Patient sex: M
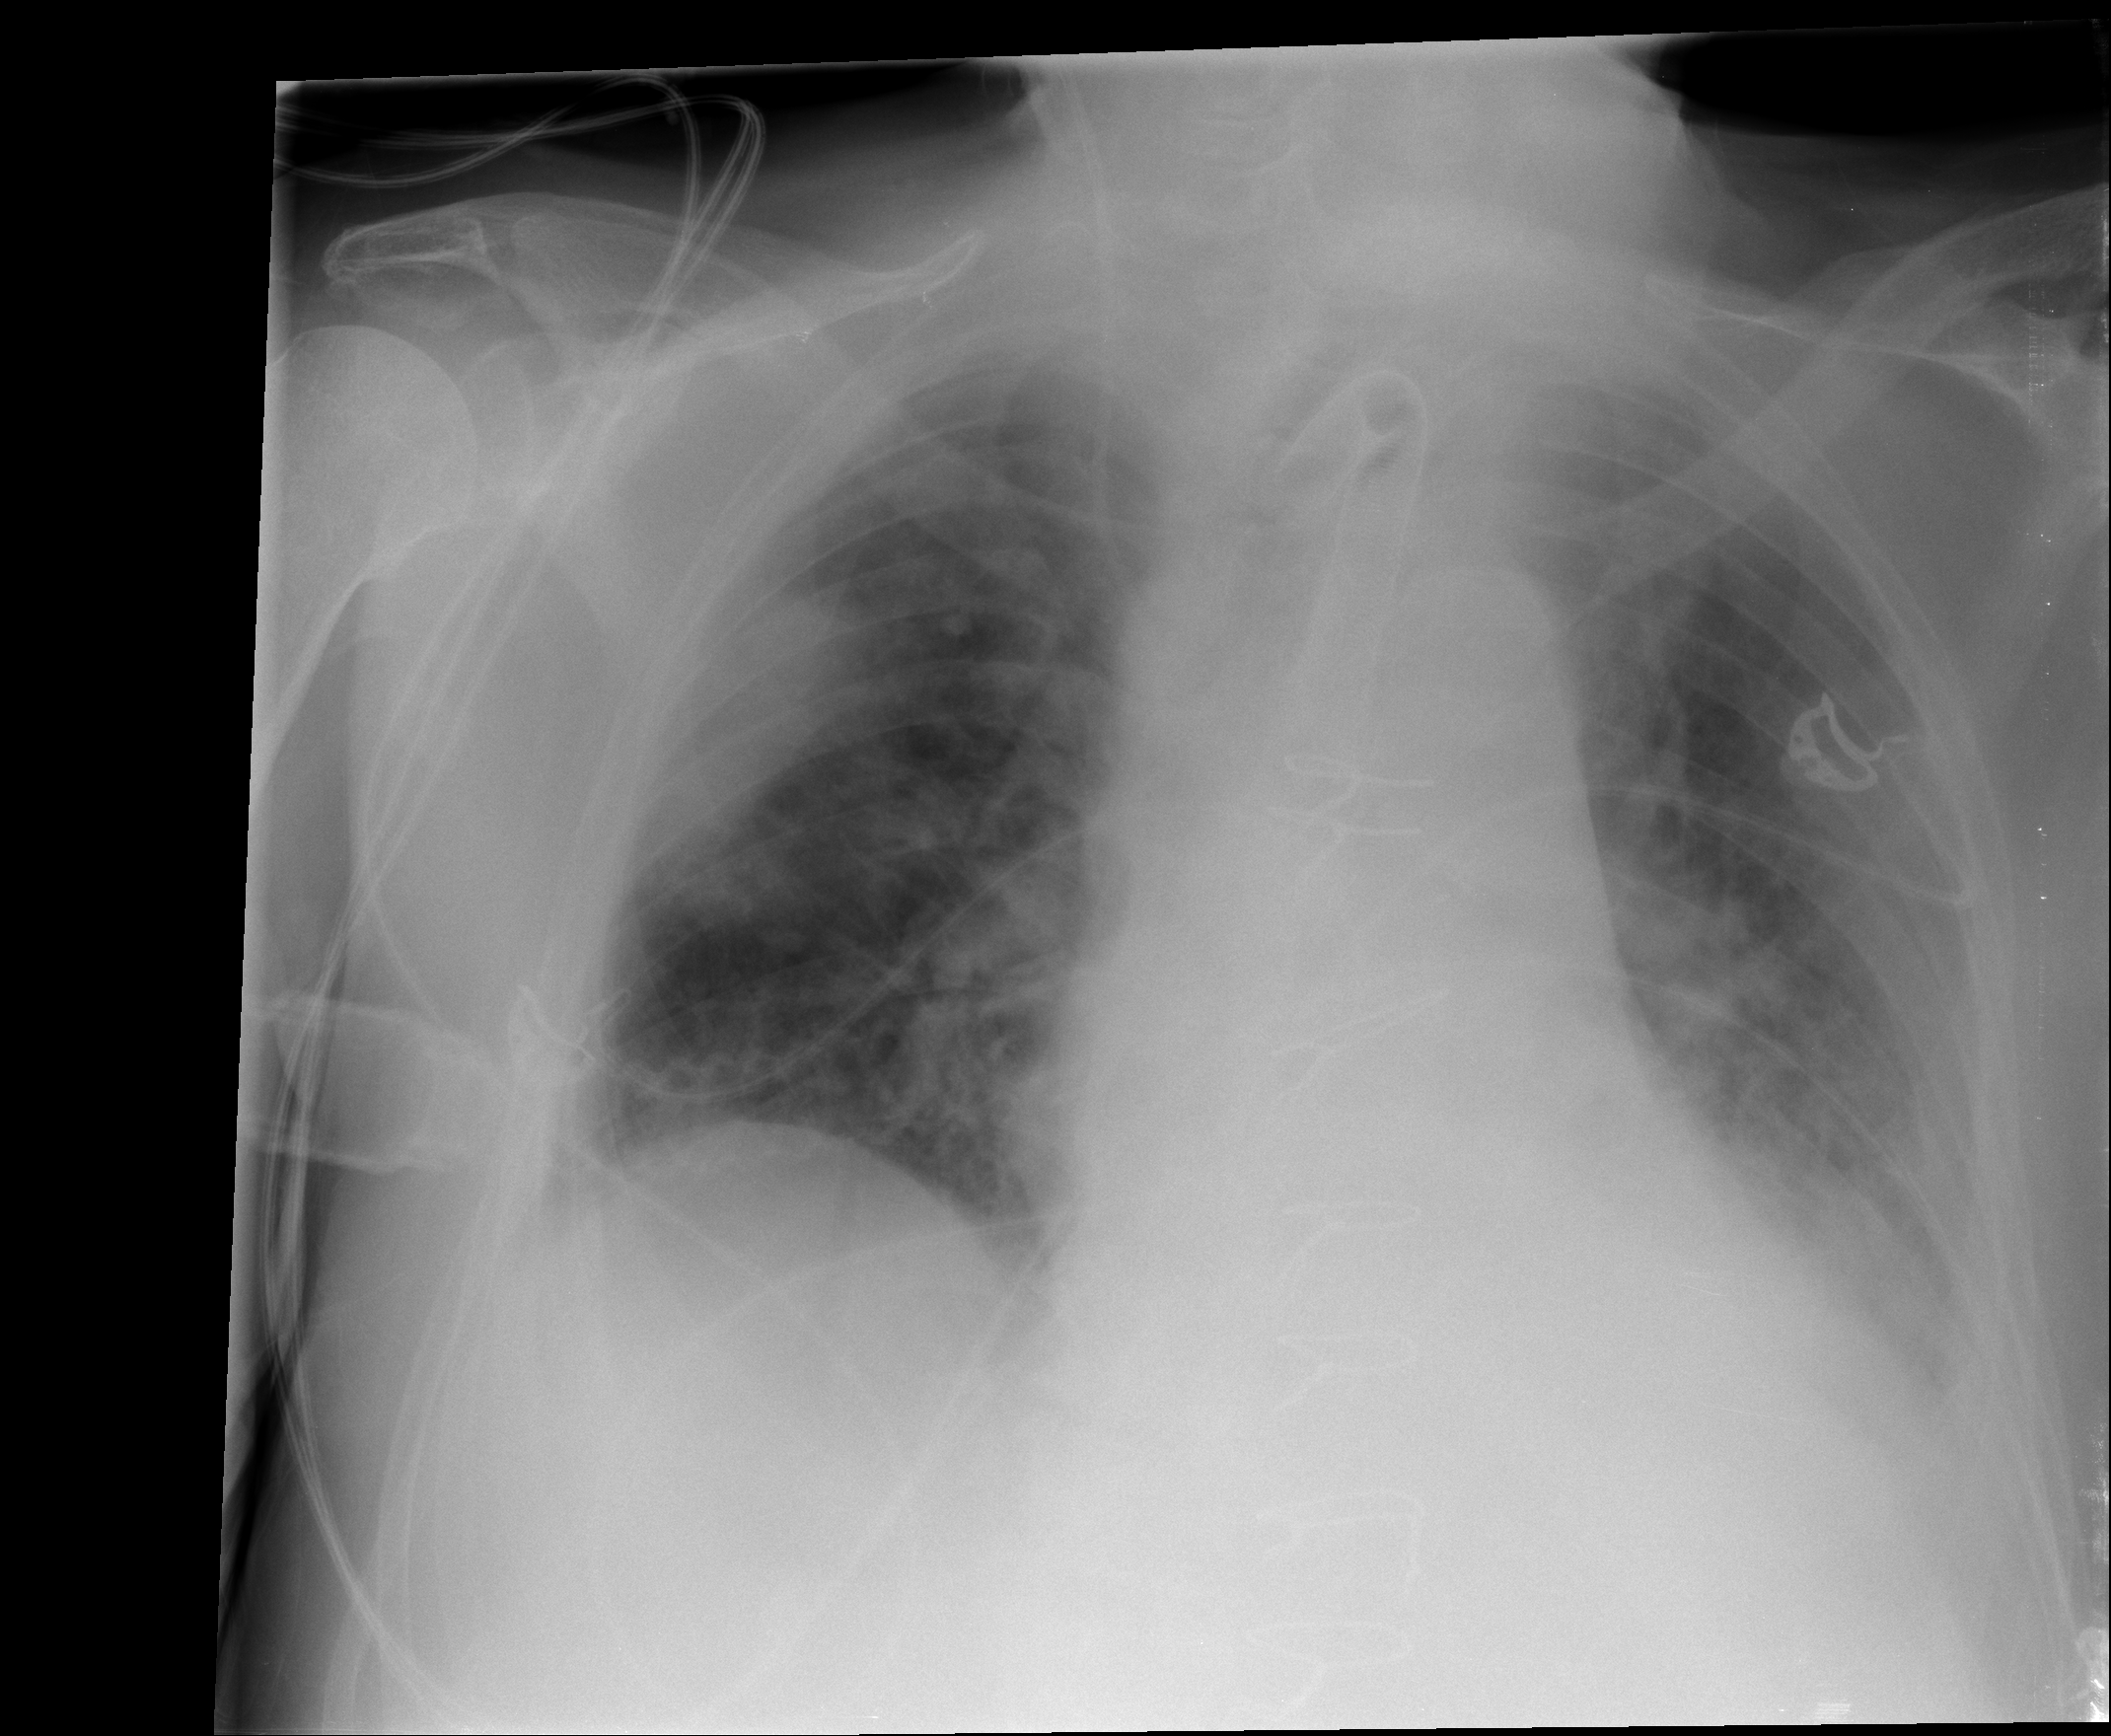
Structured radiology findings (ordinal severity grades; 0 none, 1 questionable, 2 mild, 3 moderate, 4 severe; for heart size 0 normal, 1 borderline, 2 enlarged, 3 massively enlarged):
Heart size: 2
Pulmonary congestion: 2
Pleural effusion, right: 1
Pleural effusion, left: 2
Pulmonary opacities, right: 3
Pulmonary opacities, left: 3
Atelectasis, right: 2
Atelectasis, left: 2